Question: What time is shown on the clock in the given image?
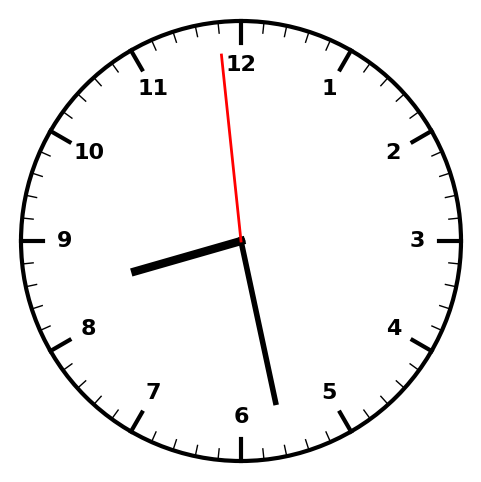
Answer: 08:27:59